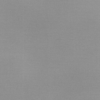
Label: dusty